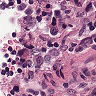
Metastatic tissue present: yes